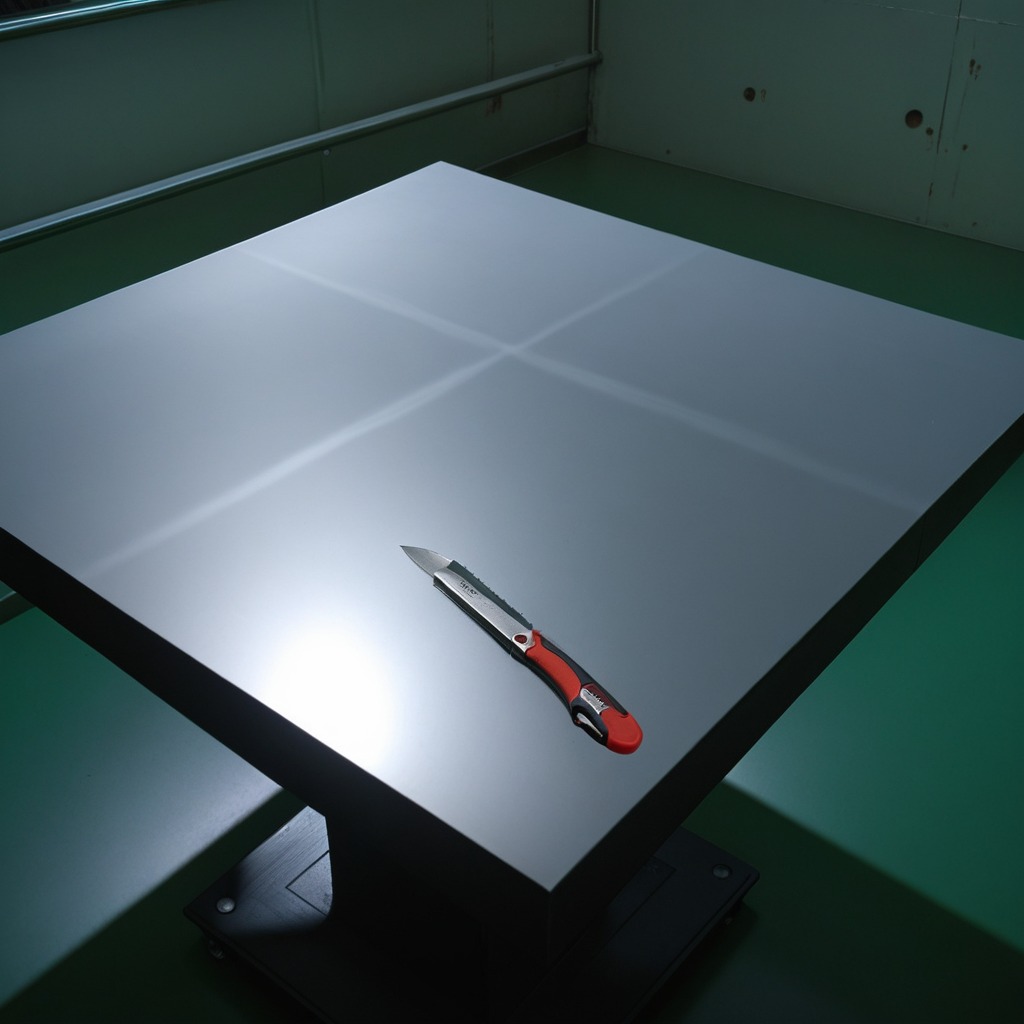
A utility knife is lying on the table in the maintenance room.